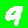
Digit: 9